Question: I've got the iOS Splashscreen running with my own Image, set these in Xcode but then if my app is loaded but now is a little time till my website appears and in this gap it shows a spinner and the default phonegap splashscreen. This problem occurs firstly after I tried to rename the project and copy it before this at this place it shows still my own Image and only append the spinner...
I've captured my ipad screen for a better clarification:
<URL>
A Screenshot of my project structure:
(All folders related to the splashscreen)

Any Ideas on this ?
EDIT: I've just remembered that I changed the way to use icons and splashscreens in xcode to the asset catalog system..
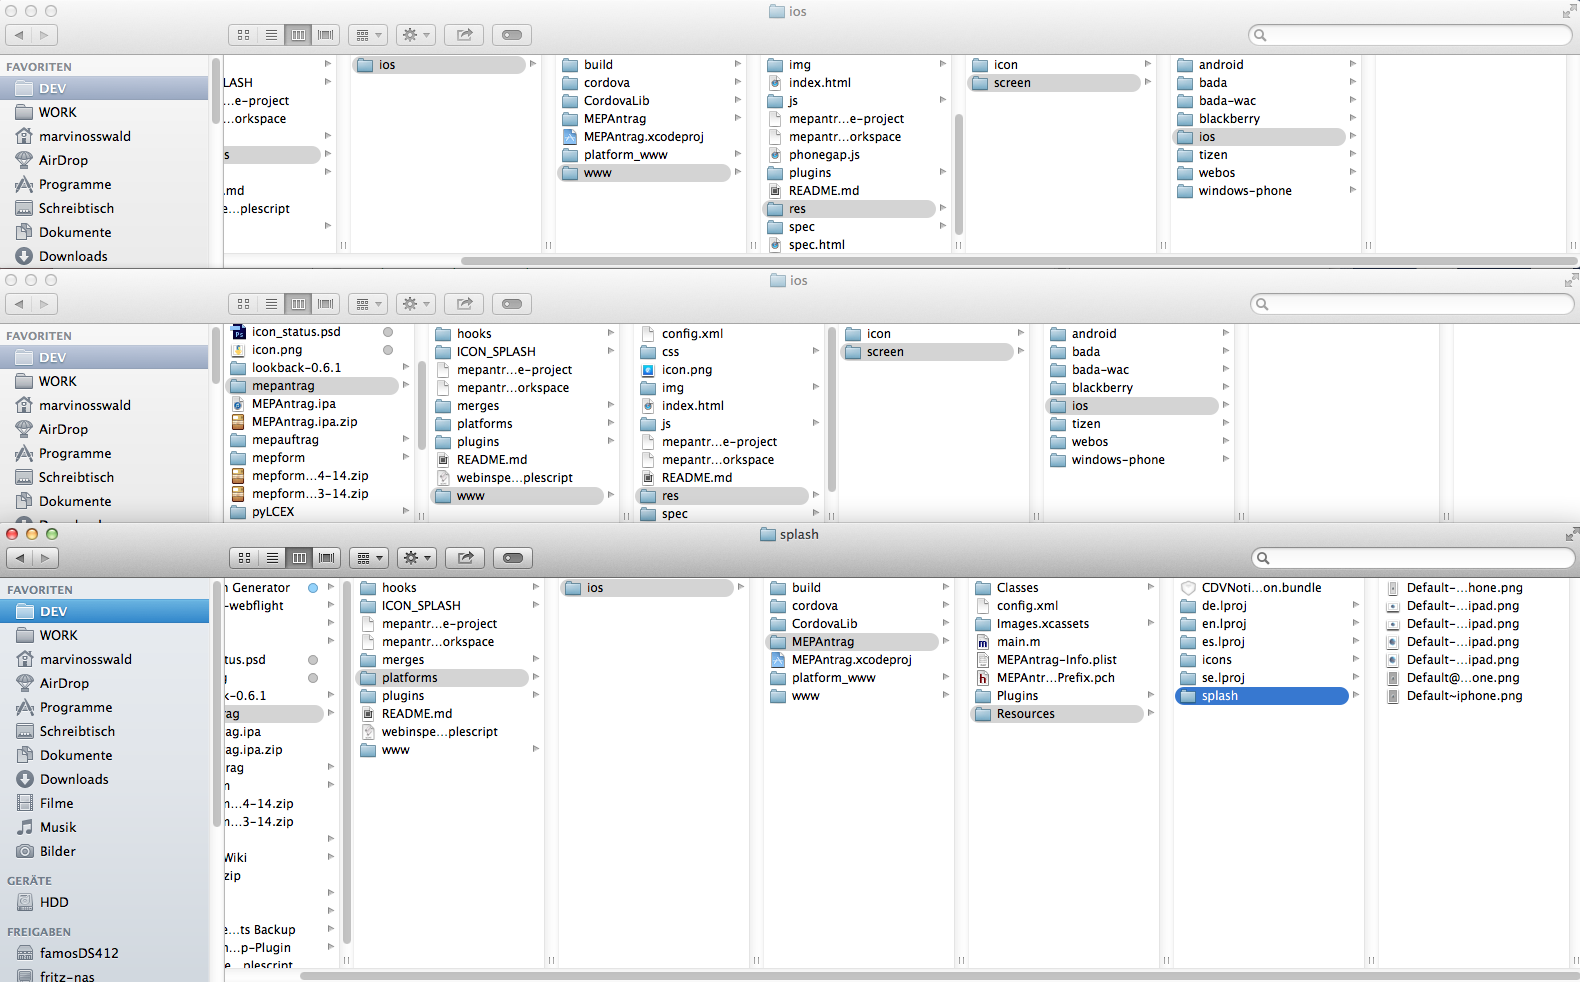
Answer: Finally the problem was solved by the new 3.5.0 update.. thanks to the phonegap team :)